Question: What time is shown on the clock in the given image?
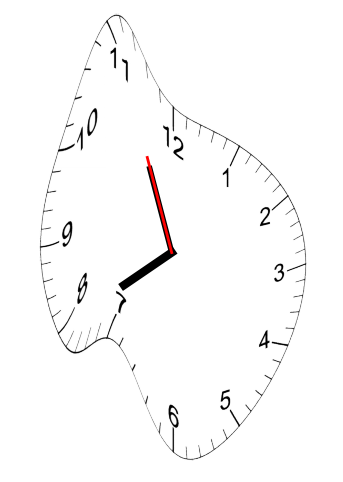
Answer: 07:55:56